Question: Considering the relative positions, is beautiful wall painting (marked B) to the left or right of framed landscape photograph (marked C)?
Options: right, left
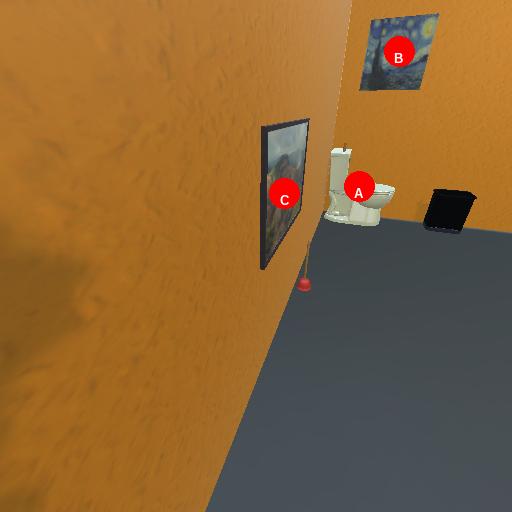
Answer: right